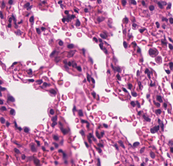
Tumor epithelial tissue: no
Tumor-associated stroma tissue: no
Normal tissue: yes